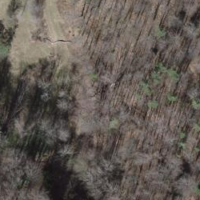
EUNIS habitat code: 41
Species observed at this site:
Pholidoptera griseoaptera
Phaneroptera falcata